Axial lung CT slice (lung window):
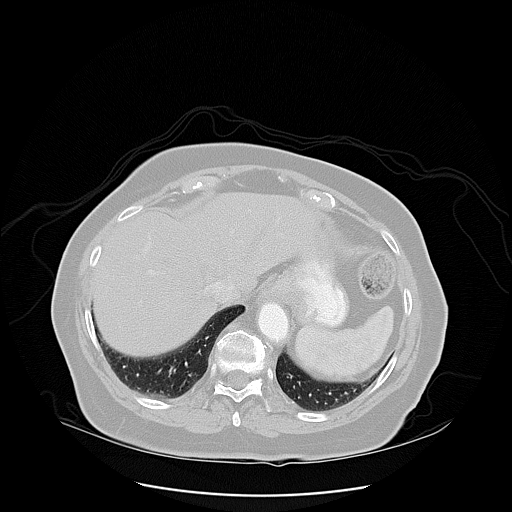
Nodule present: no